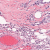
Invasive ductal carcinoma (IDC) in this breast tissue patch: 1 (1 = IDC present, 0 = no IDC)